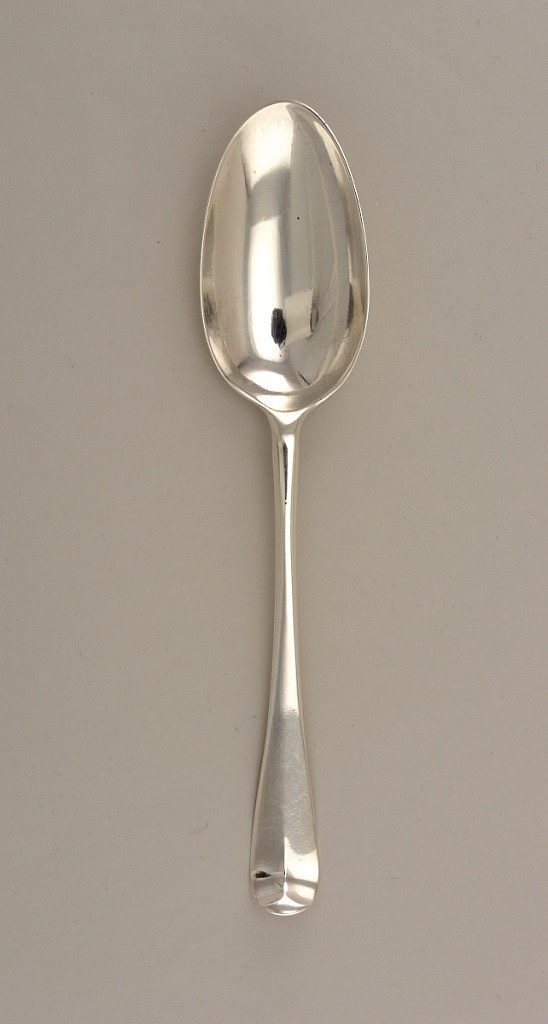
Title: Hanoverian Pattern Syle Table Spoon
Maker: Marmaduke Daintry
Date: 1749
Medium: silver
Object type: spoon
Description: Hanoverian style pattern. Oval bowl, thin neck and stem, widening to rounded upturned terminal with central ridge, which splits outwards at terminal. on reverse side of terminal, flattened. On reverse side of bowl, at join with neck, short, wide, rattail, with central ridge.